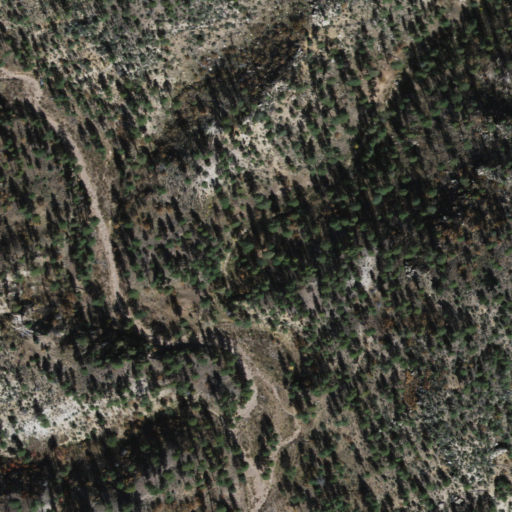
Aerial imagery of valley in Arizona named Whiskey Canyon containing evergreen forest and shrub